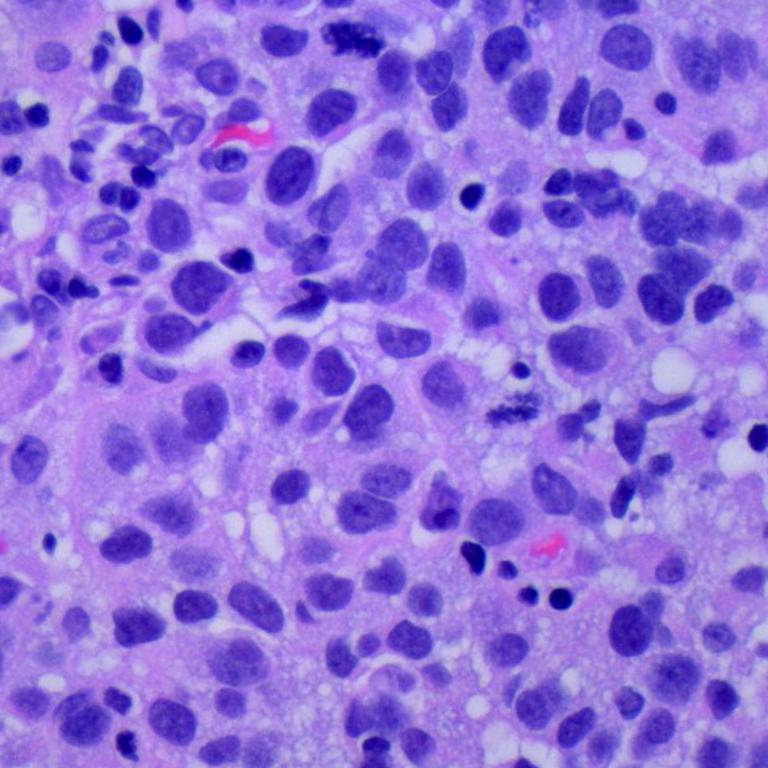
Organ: lung
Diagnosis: squamous carcinomas